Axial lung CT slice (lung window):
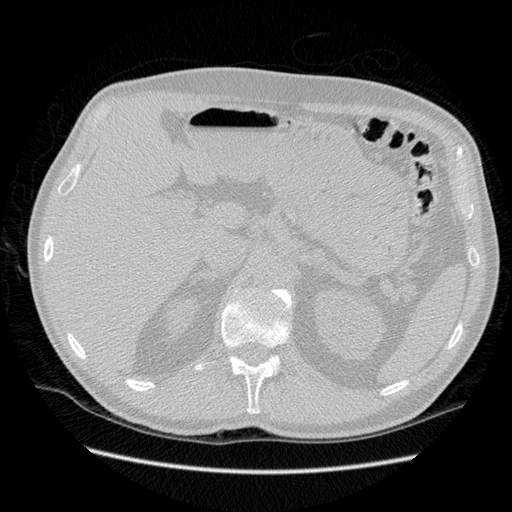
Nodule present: no